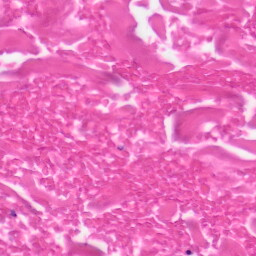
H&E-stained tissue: Skin